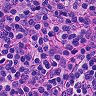
Metastatic tissue present: no